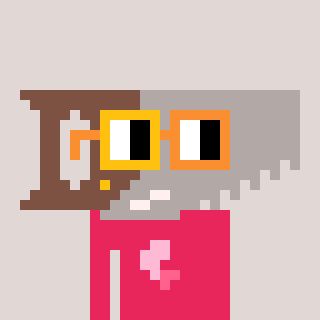
a pixel art character with square yellow and orange glasses, a saw-shaped head and a redpinkish-colored body on a warm background